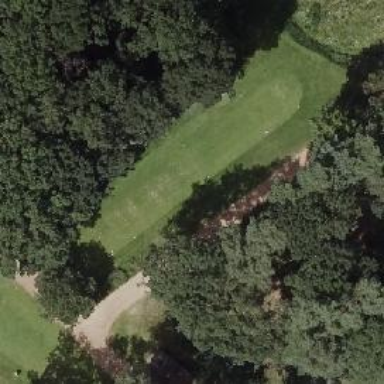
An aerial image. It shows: Golf tee.